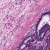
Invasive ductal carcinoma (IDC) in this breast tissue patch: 0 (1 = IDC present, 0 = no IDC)